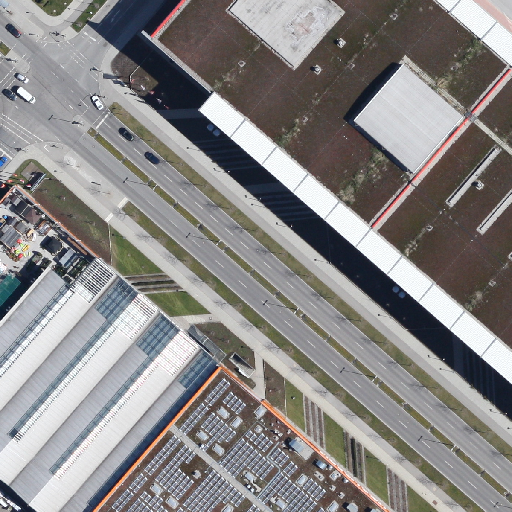
Referring expression: road